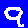
Digit: 9